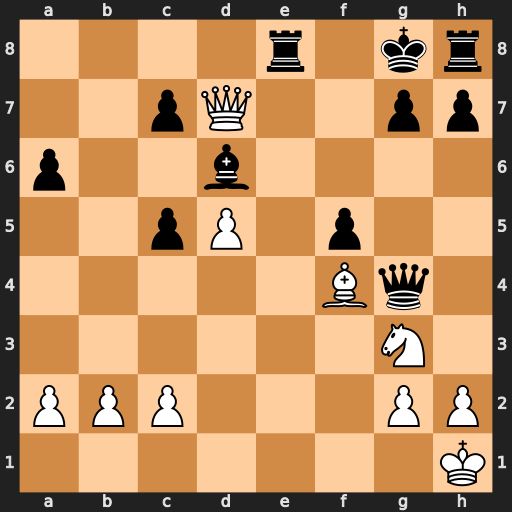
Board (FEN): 4r1kr/2pQ2pp/p2b4/2pP1p2/5Bq1/6N1/PPP3PP/7K
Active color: w
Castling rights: -
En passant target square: -
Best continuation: Qxe8+ Bf8 Qe6#